Question: I query ES index to filter results and get aggregations by selected terms. A sample query is like this:
'''
GET buyer_requests/vehicle_requests/_search
{
"query": {
"filtered": {
"filter": {
"and": [
{
"terms": {
"vehicle.make.raw": [
"Audi",
"BMW",
"Chevrolet"
]
}
},
{
"range": {
"style.price": {
"gte": 15000,
"lte": 20000
}
}
},
{
"geo_distance": {
"distance": "20000km",
"info.pin": {
"lat": 42,
"lon": 21
}
}
}
]
}
}
},
"aggs": {
"makes": {
"filter": {
"range": {
"style.price": {
"gte": 5000,
"lte": 40000
}
}
},
"aggs": {
"makes": {
"terms": {
"field": "vehicle.make.raw",
"order": {
"_term": "asc"
}
}
}
}
},
"model": {
"filter": {
"and": [
{
"terms": {
"vehicle.make.raw": [
"Audi",
"BMW",
"Chevrolet"
]
}
}
]
},
"aggs": {
"models": {
"terms": {
"field": "vehicle.model.raw",
"size": 10,
"order": {
"_term": "asc"
}
}
}
}
}
}
}
'''
The result I get is something like:

How can I get in "buckets" section on "models" terms another field from result set. I want to get reference to Makes so the result would look like this:
'''
"model": {
"doc_count": 7,
"models": {
"doc_count_error_upper_bound": 0,
"sum_other_doc_count": 0,
"buckets": [
{
"key": "3 Series",
"make": "bmw", <----------- this key
"doc_count": 3
},
{
"key": "4 Series",
"make": "bmw", <----------- this key
"doc_count": 4
},
{
"key": "Camaro",
"make": "chevrolet", <----------- this key
"doc_count": 2
}
]
}
}
'''
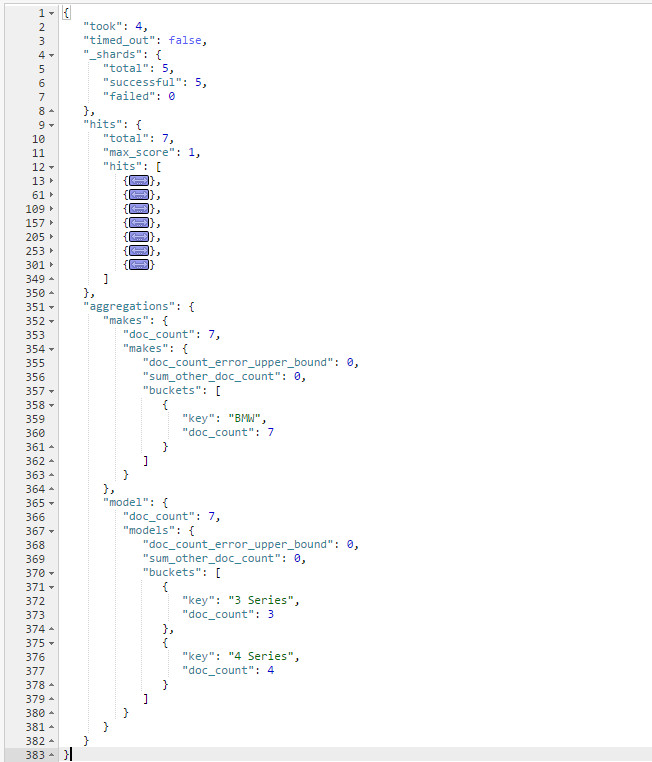
Answer: You need to move your 'models' aggregation as a sub-aggregation of the 'make' aggregation and re-arrange the 'filter' aggregation a bit. The result won't be syntactically like you expect, but semantically you'll get the data you need.
'''
GET buyer_requests/vehicle_requests/_search
{
"query": {
"filtered": {
"filter": {
"and": [
{
"terms": {
"vehicle.make.raw": [
"Audi",
"BMW",
"Chevrolet"
]
}
},
{
"range": {
"style.price": {
"gte": 15000,
"lte": 20000
}
}
},
{
"geo_distance": {
"distance": "20000km",
"info.pin": {
"lat": 42,
"lon": 21
}
}
}
]
}
}
},
"aggs": {
"makes": {
"filter": {
"and": [
{
"terms": {
"vehicle.make.raw": [
"Audi",
"BMW",
"Chevrolet"
]
}
},
{
"range": {
"style.price": {
"gte": 5000,
"lte": 40000
}
}
}
]
},
"aggs": {
"makes": {
"terms": {
"field": "vehicle.make.raw",
"order": {
"_term": "asc"
}
},
"aggs": {
"models": {
"terms": {
"field": "vehicle.model.raw",
"size": 10,
"order": {
"_term": "asc"
}
}
}
}
}
}
}
}
}
'''